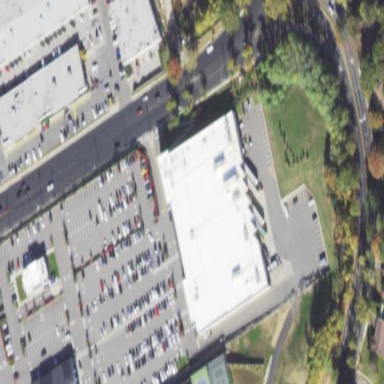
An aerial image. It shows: Building that houses supermarket.